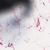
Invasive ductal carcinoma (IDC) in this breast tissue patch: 1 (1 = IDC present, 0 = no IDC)